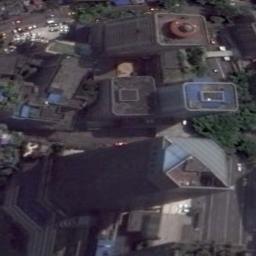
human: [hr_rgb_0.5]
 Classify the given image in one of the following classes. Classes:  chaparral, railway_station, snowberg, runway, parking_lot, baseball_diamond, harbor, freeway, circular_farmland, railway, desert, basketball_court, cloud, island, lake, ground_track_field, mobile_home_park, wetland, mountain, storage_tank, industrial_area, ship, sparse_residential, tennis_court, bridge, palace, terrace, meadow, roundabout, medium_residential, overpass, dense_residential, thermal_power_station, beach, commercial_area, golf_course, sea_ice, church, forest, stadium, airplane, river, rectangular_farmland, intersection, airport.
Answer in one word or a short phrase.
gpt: commercial_area